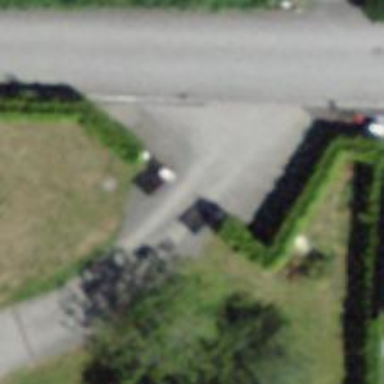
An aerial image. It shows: Gate.